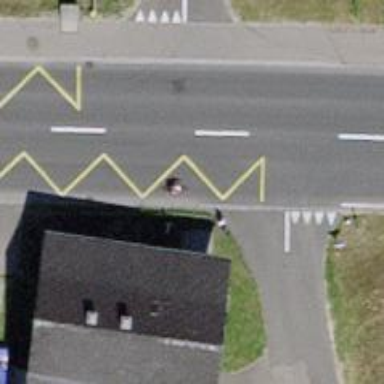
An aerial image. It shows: Bus stop with stop position for public transport.